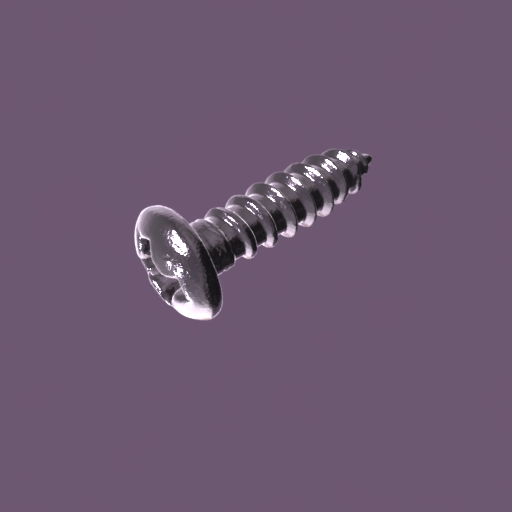
Label: screw